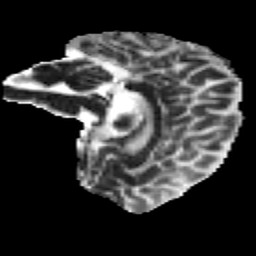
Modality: MD
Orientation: sagittal
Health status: healthy
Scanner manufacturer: philips
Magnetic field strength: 3 T
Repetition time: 9.75 s
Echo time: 0.092 s